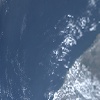
Label: water